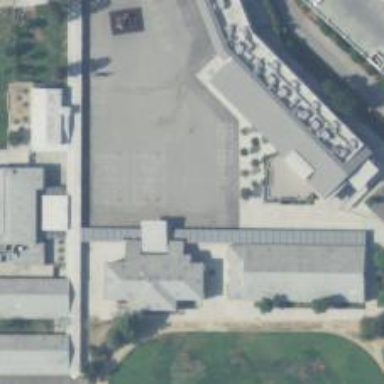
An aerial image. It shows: School.